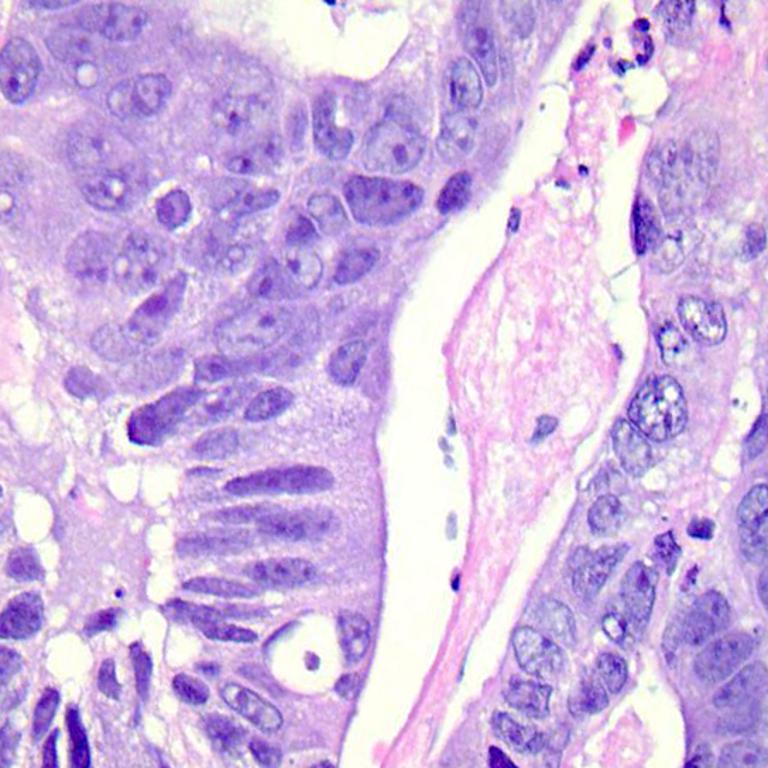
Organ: colon
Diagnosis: adenocarcinomas